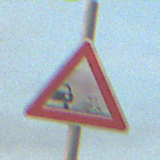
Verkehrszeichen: SplittSchotter
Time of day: SunriseSunset
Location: Outdoor (Suburban)
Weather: PartlyCloudy
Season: NotSpecified
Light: Natural